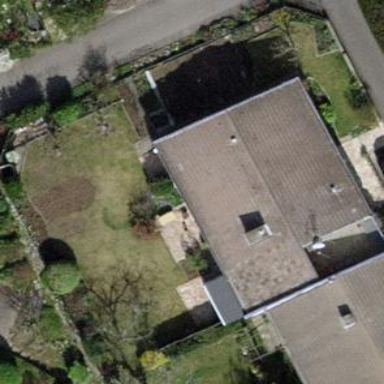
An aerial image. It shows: Garden enclosed by fence.